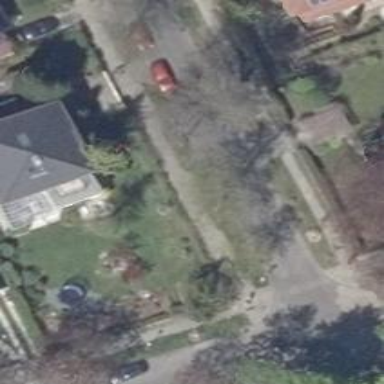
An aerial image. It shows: Avenue of deciduous broadleaved trees.